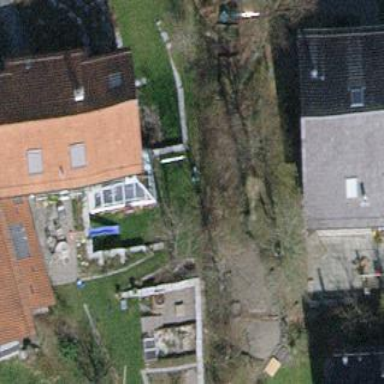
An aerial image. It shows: Detached building.